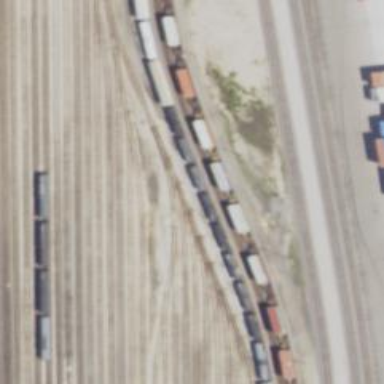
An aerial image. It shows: Railway yard in service.